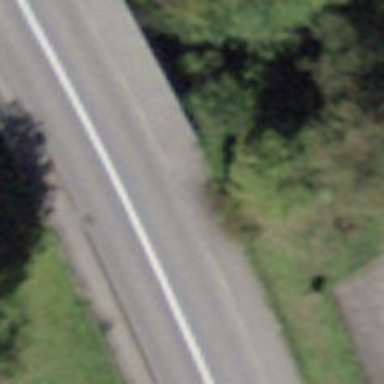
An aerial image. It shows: Sidewalk on asphalt footway bridge.